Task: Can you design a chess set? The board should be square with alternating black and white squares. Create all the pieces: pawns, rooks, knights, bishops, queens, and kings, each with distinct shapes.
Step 1608:
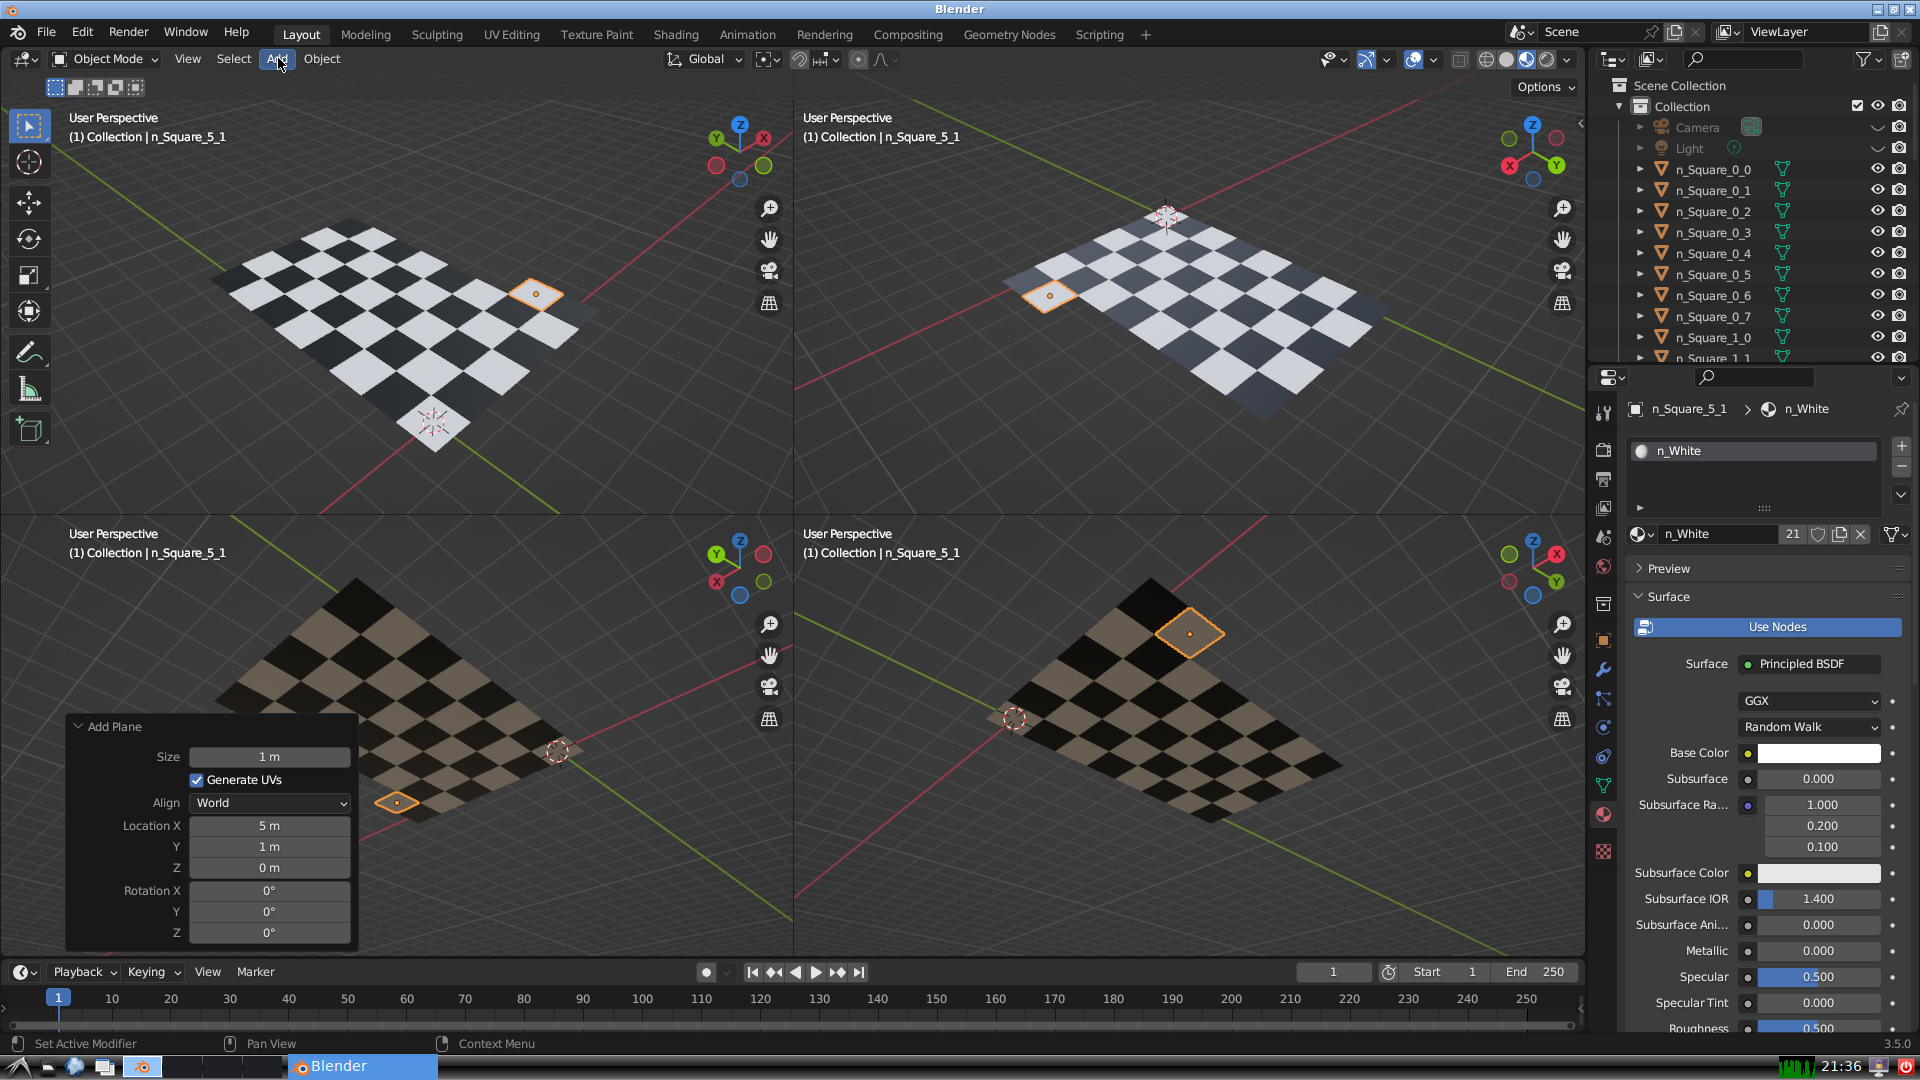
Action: click: no